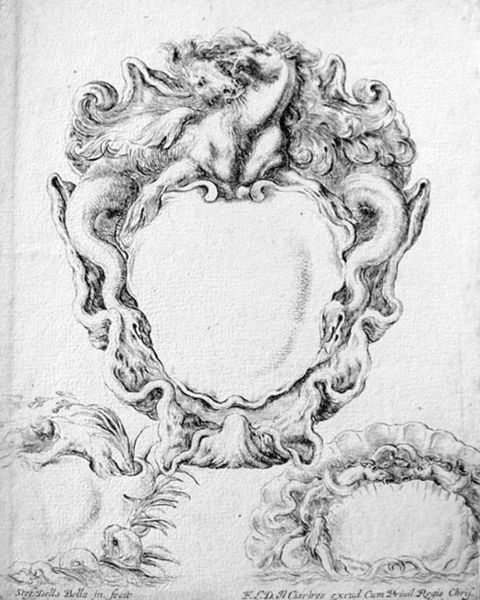
Titel: Sammlung verschiedener Capricci und neu erfundener Kartuschen und Ornamente (Raccolta di varii cappriccii et nove inventioni di cartelle et ornamenti): Drei Kartuschen, eine größere mit zwei sich beißenden Seepferden
Künstler: Stefano della Bella
Standort: Karlsruhe
Institution: Staatliche Kunsthalle Karlsruhe
Schlagwörter: baum, blätter, flügel, himmel, kampf, kopf, vogel, wasser, weiß, menschen, blume, frankreich, frisur, geschwungen, grau, köpfe, schwarz, skizze, stirn, zeichnung, tier, tiere, ornament, augen, barock, gesicht, rahmen, bild, hals, signatur, spiegel, feld, vögel, familie, paar, rokkoko, girlande, pflanze, höhle, ohren, rokoko, oval, pferd, pferde, rund, affe, hase, ranken, fell, mähne, schwung, schrift, welle, wellen, papier, graphik, grisaille, figuren, französisch, kartusche, floral, verzierung, stuck, foto, fotografie, schild, maske, buch, medaillon, himmeö, kohle, symmetrisch, umrahmung, radierung, stich, schwarzweiß, text, dynamik, schlange, orden, dämon, entwurf, ritter, ranke, buchdruck, ornamental, pergament, wappen, fisch, wurzeln, teufel, verschlungen, maul, wesen, mittelalter, fabelwesen, schlangen, volute, muschel, schnecke, kupferstich, pegasus, einfassung, tierkopf, drachen, drache, legende, flossen, frösche, geister, verziehrung, arabeske, rocaille, mähnen, stammbaum, erzierung, logo, pferdehals, 1650, 1700, ignatur, so, 1690, 1680, lünette barock wappen skizze muster, wew